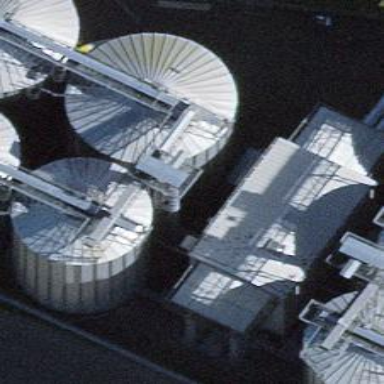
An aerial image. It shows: Storage tank that is man-made.